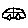
Label: car